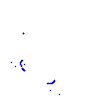
Particle: kaon